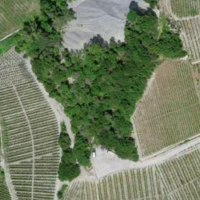
EUNIS habitat code: 40
Species observed at this site:
Prunus spinosa